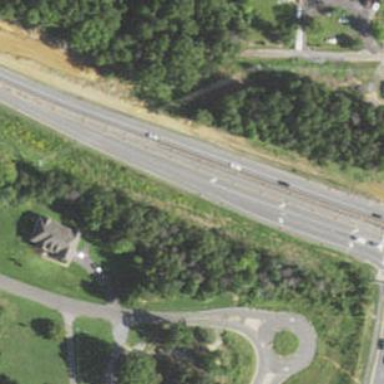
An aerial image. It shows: Expressway with asphalt surface. The trunk highway has sidewalk on the left side.